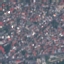
Land use / land cover class: Residential